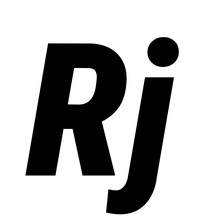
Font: Roboto-Italic_Condensed_Black_Italic